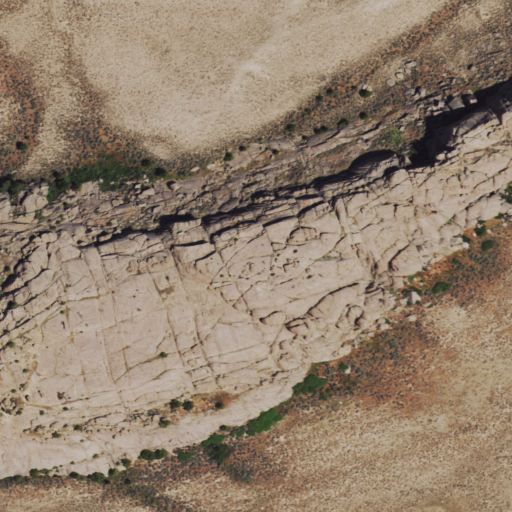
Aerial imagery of mountain in Wyoming named Cranner Rock containing shrub and evergreen forest